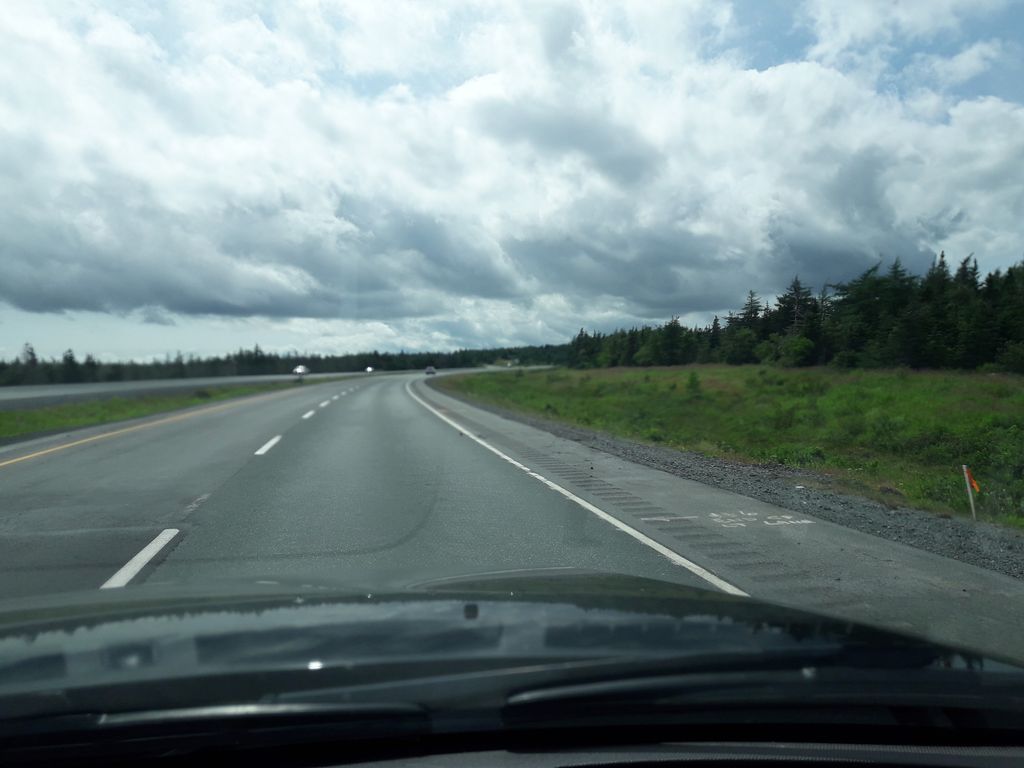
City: st_johns